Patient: sex F, age 48
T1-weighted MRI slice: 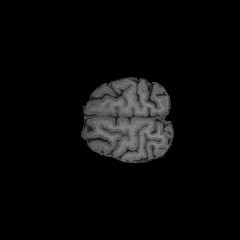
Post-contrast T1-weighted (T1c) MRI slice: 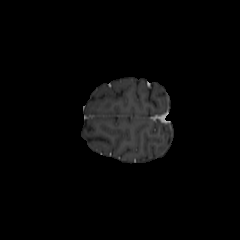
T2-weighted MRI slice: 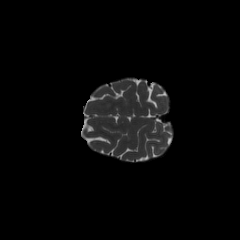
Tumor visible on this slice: no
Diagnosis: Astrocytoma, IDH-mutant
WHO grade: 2